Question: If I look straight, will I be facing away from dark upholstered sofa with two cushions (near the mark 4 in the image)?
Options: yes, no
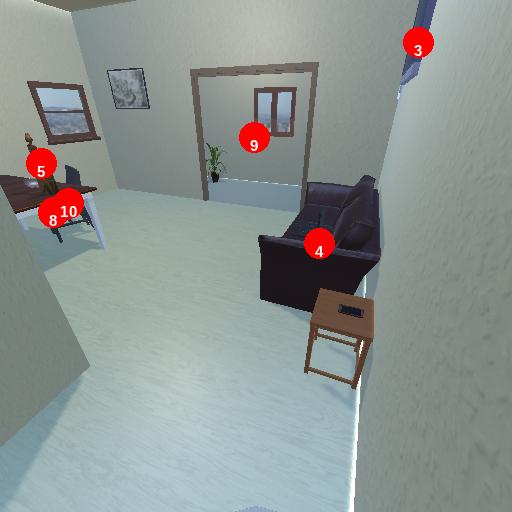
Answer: yes